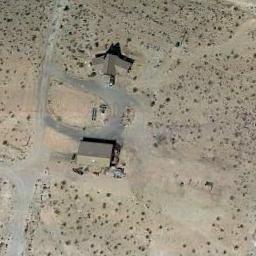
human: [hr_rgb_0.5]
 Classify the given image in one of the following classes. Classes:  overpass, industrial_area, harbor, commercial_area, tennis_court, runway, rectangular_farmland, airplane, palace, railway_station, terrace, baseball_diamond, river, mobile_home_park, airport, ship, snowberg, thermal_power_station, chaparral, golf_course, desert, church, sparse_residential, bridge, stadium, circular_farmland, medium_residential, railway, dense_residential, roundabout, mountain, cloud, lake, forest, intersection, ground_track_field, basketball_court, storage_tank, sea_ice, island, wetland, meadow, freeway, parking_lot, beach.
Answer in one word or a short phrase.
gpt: sparse_residential